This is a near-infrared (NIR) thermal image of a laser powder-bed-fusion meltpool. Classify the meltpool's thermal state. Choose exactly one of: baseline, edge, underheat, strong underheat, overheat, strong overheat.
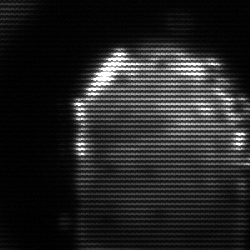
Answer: baseline